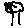
Label: tree